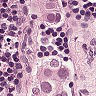
Metastatic tissue present: yes